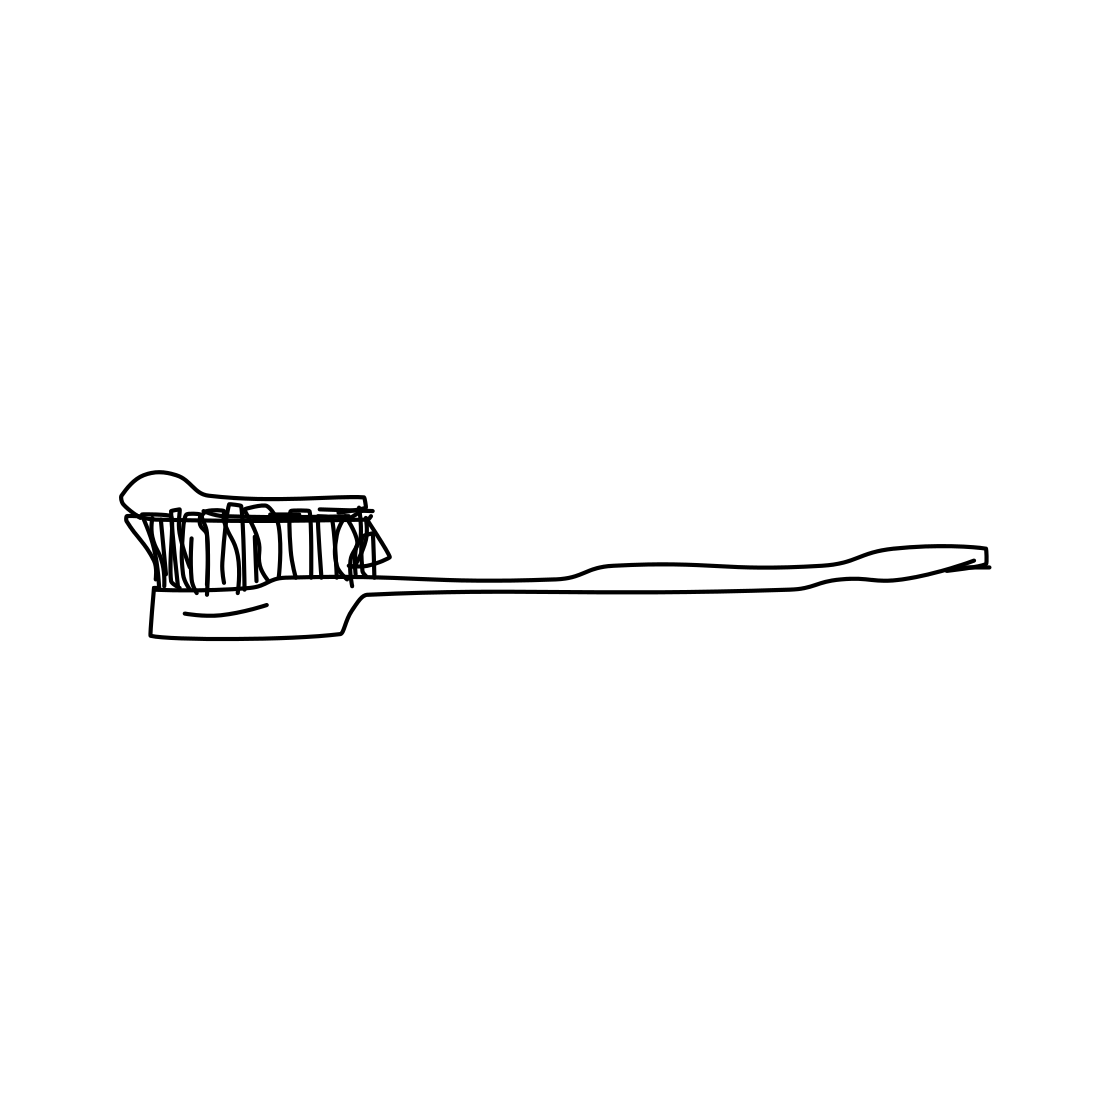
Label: toothbrush